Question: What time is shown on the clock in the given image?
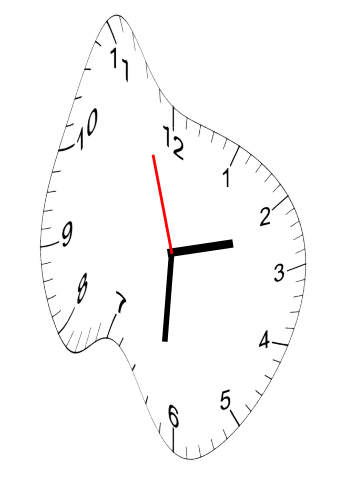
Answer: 02:30:57